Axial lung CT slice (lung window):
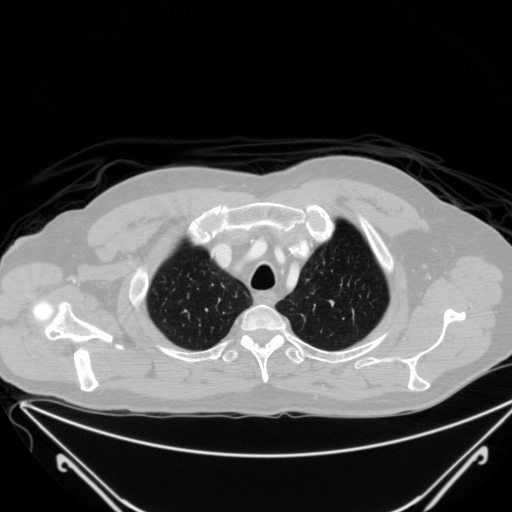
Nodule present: no